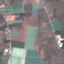
Land use / land cover: PermanentCrop